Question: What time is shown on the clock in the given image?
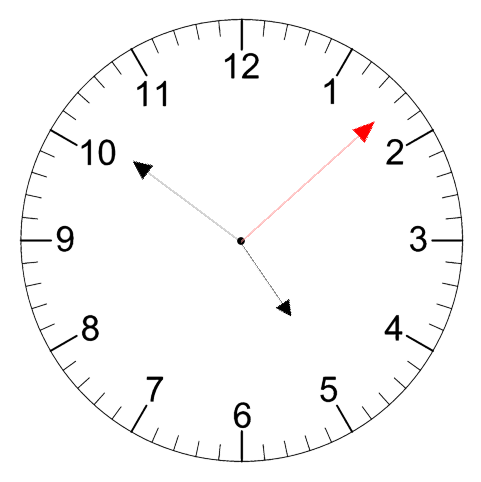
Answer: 04:51:08